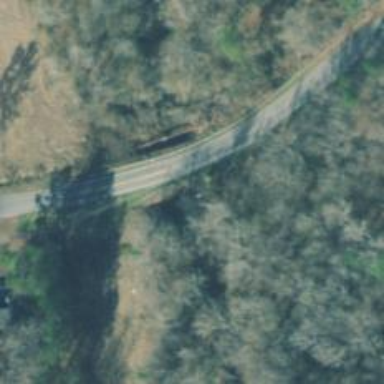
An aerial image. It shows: Culvert tunnel.